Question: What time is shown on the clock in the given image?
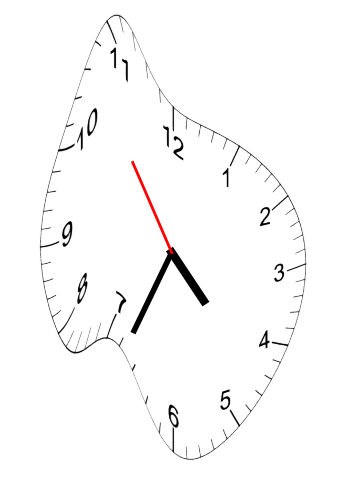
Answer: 04:33:54